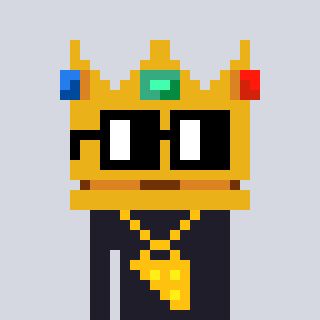
a pixel art character with square black glasses, a crown-shaped head and a grayscale-colored body on a cool background